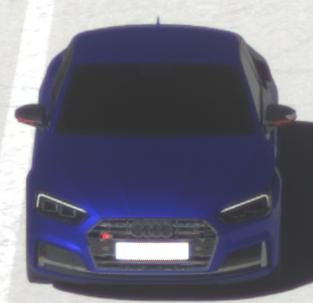
Make: Audi
Model: S5 Sportback
Detailed model: 8T Facelift
Model produced from: 2011
Model produced until: 2016
Doors: 5
Color: blue
Road condition: dry road
Daytime: morning or afternoon
Contrast: high contrast